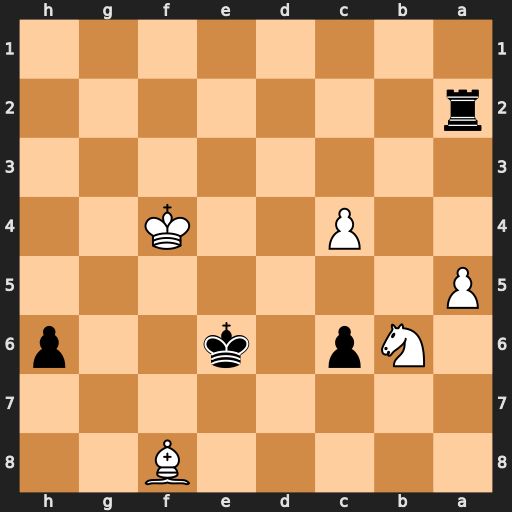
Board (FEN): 5B2/8/1Np1k2p/P7/2P2K2/8/r7/8
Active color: b
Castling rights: -
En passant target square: -
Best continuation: Rf2+ Ke3 Rxf8